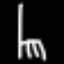
Label: chair